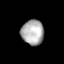
Tissue: prostate
Cell type: T cells
Senescence score: 0.3433
Nuclear area (px): 548
Mean DAPI intensity: 174.898